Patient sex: M
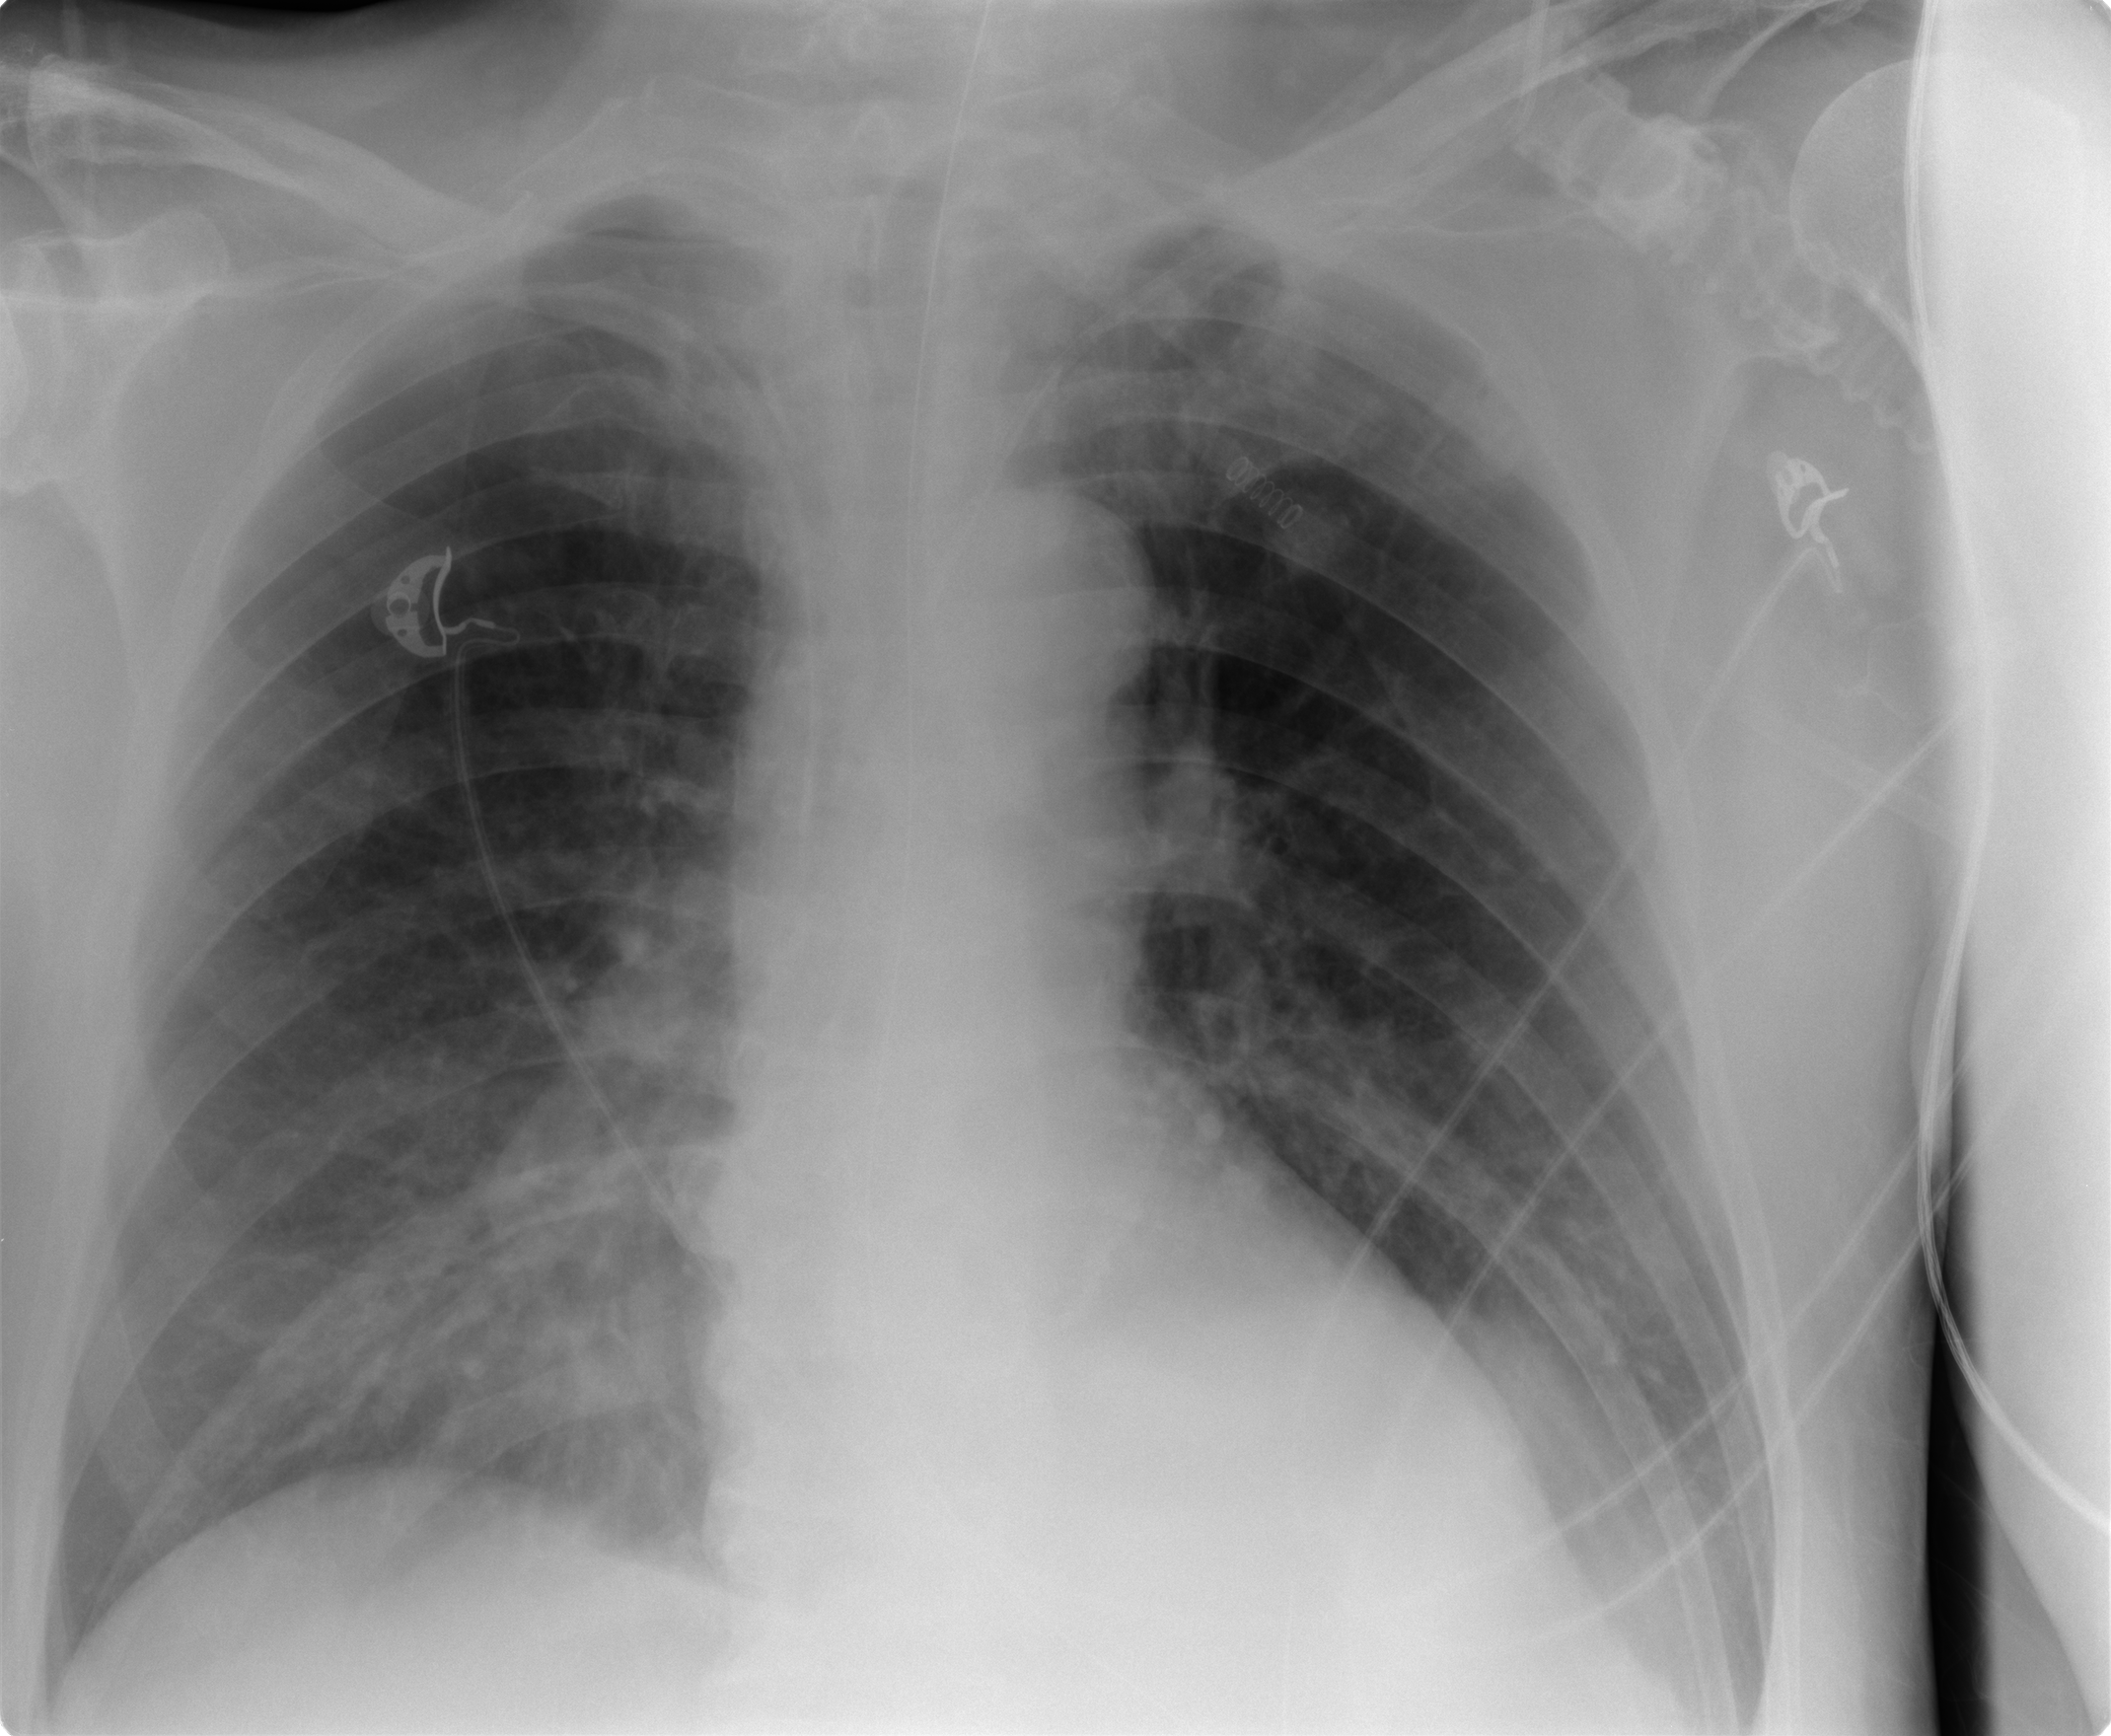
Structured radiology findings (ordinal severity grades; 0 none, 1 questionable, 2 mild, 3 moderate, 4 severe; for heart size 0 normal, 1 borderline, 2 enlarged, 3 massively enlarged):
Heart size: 0
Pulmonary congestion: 2
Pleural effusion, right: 0
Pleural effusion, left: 1
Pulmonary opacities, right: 2
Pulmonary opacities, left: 2
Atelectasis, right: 2
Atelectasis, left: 2